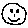
Label: smiley face